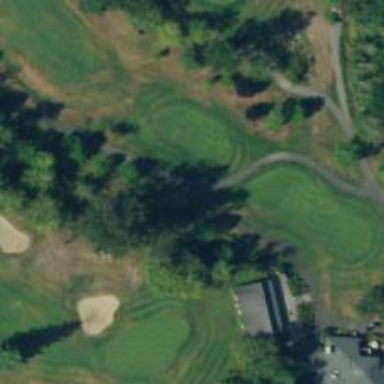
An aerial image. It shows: Footway that serves as golf path.